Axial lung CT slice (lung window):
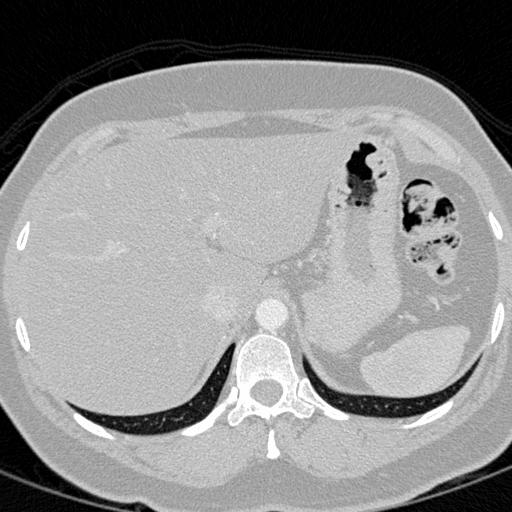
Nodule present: no